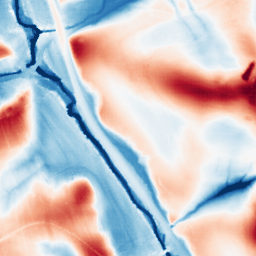
Category: edge_preserving
Decomposition family: guided
Decomposition parameters: radius: 32
eps: 0.001
Upsampling method: sinc_hamming
Upsampling parameters: scale: 8
kernel_size: 16
Upsampling scale: 8